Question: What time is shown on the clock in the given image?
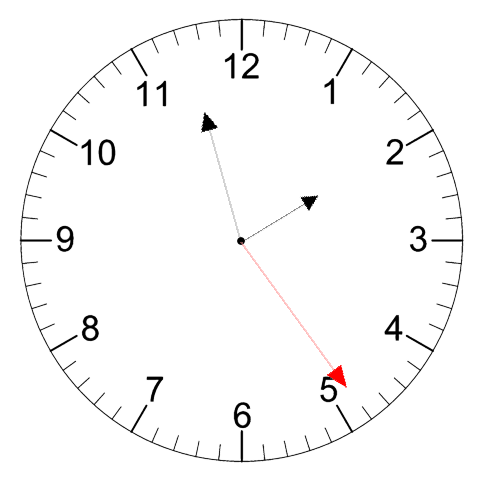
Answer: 01:57:24